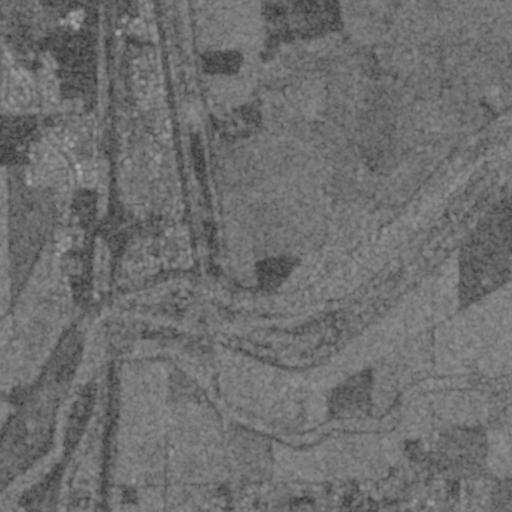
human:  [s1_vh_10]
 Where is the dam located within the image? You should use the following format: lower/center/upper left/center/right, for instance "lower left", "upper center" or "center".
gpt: The dam is located in the lower right of the image.
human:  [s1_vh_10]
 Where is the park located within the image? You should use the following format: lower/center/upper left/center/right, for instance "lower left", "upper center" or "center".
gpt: The park is located in the upper left of the image.
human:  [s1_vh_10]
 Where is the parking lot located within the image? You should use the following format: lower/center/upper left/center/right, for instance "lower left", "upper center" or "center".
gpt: The parking lot is located in the upper left of the image.
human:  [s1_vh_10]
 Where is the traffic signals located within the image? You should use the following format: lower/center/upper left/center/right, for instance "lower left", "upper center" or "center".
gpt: The traffic signals is located in the center left of the image.
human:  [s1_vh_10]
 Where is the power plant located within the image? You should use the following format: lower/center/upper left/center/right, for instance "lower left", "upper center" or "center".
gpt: There is no power plant in the image.

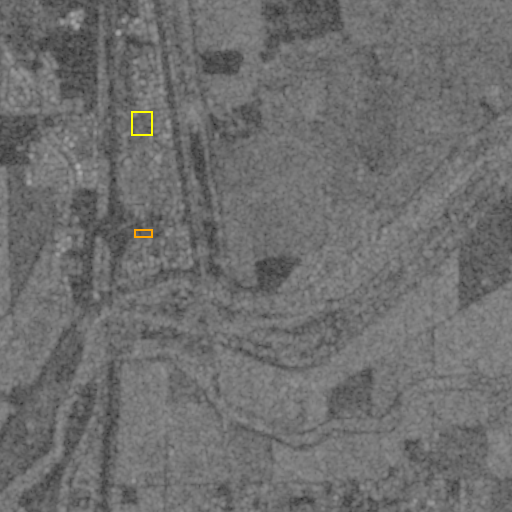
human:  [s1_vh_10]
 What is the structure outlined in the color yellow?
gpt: The structure outlined in yellow is a park.
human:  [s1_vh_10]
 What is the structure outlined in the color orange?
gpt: The structure outlined in orange is a parking lot.
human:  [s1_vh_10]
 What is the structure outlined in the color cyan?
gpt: There is no cyan outline.